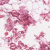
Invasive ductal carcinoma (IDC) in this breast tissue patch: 0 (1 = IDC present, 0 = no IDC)